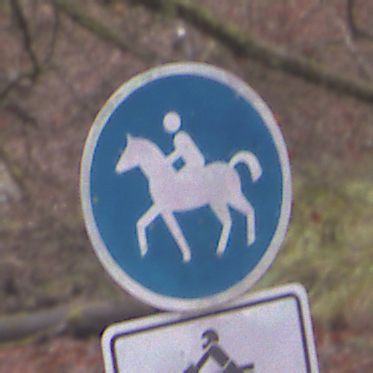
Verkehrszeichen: Reitweg
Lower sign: EinspurigeFahrzeugeFrei3
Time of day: Midday
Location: Outdoor (Nature)
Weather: Overcast
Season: Autumn
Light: Natural